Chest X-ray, AP view. Patient: 56 years old, sex F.
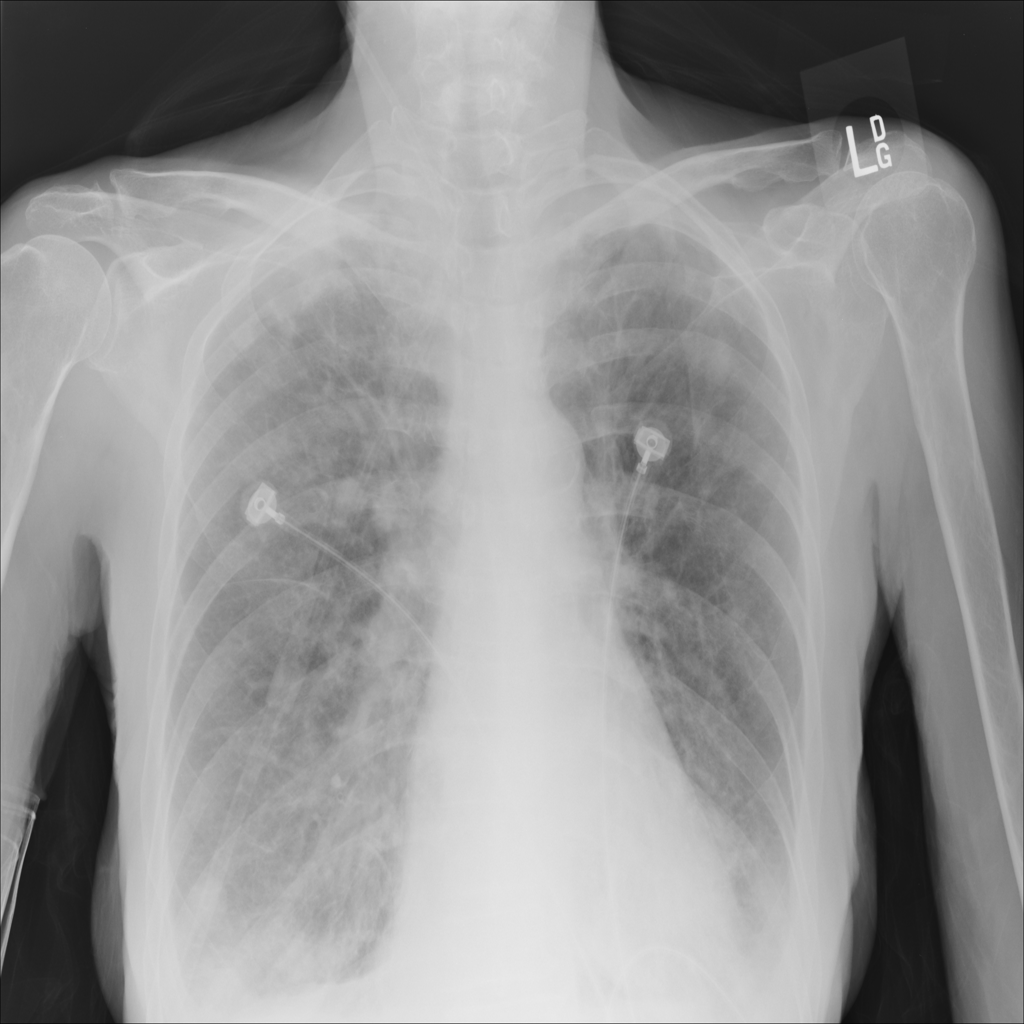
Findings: Pleural_Thickening